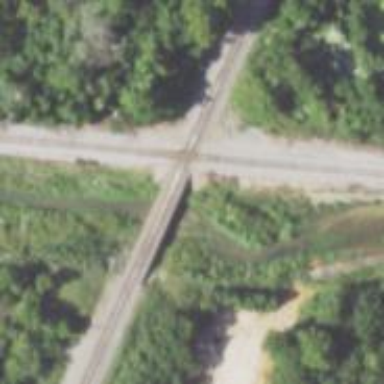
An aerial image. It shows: Railway crossing.